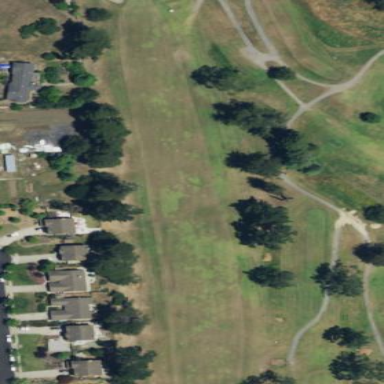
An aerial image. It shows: Scenic golf fairway.